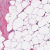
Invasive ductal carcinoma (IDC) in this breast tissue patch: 0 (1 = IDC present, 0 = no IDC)